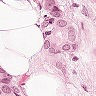
Metastatic tissue present: yes